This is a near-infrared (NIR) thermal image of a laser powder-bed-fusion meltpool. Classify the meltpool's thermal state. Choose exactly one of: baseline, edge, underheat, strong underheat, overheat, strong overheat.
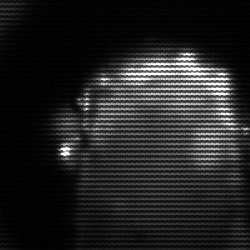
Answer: baseline